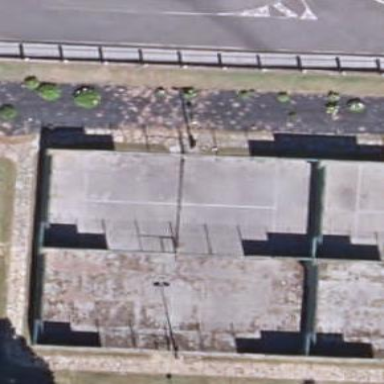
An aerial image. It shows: Tennis court in leisure pitch.